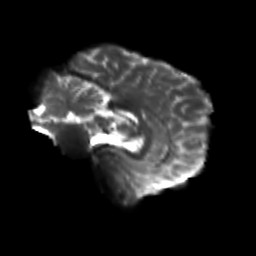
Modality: T2w
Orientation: sagittal
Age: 18
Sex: female
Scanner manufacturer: siemens
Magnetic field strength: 3 T
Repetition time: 3.5 s
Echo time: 0.113 s